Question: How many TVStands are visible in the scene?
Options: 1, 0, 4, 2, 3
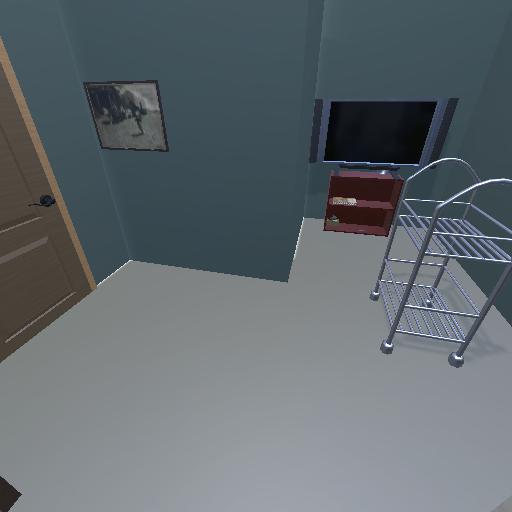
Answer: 1